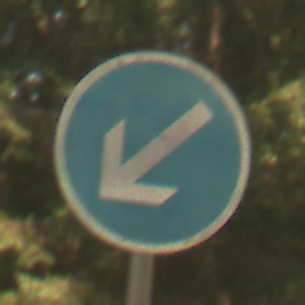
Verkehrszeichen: VorgeschriebeneVorbeifahrtLinks
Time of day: Midday
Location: Outdoor (Nature)
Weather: PartlyCloudy
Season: NotSpecified
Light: Natural